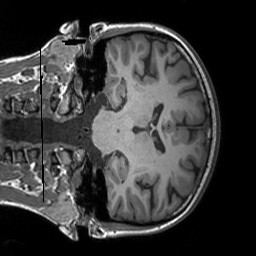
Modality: T1w
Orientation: coronal
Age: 22
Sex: female
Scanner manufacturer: siemens
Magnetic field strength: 3 T
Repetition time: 1.9 s
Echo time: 0.00252 s